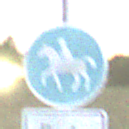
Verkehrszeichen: Reitweg
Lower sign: HinweisDurchVerbaleAngabe2
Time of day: Night
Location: Outdoor (Nature)
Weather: Overcast
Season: NotSpecified
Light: Artificial